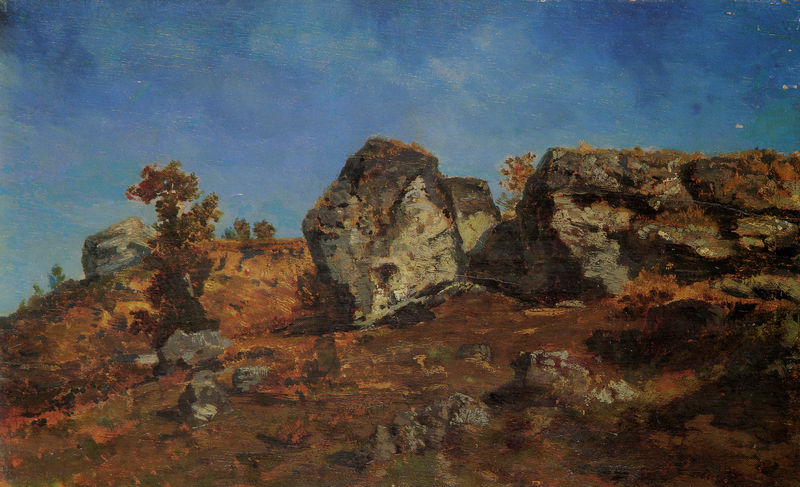
Titel: Les rochers de La Belle Epine, Barbizon, Die Felsen bei La Belle Epine, Barbizon
Künstler: Narcisse Diaz
Institution: Privatsammlung
Schlagwörter: baum, berg, blau, blätter, felsen, gemälde, gestein, himmel, schatten, weiß, wolken, bäume, cezanne, gelb, grün, impressionismus, landschaft, ocker, sand, äste, braun, frankreich, frau, grau, licht, orange, schwarz, ölbild, gras, rot, wiese, wolke, stein, steine, bild, öl, ast, einsamkeit, erde, feld, gräser, horizont, hügel, natur, strauch, zweige, busch, büsche, einsam, gebüsch, pfad, sonne, sträucher, boden, land, realismus, blatt, pflanze, pflanzen, kontrast, tal, anhöhe, spanien, klar, sommer, süden, abhang, furchen, lehm, mittag, berge, bergig, dürre, fels, gebirge, gipfel, hang, hitze, leer, verlassen, wüste, öde, tag, landschaftsmalerei, beige, geröll, herbst, romantik, wild, blue, oil, red, white, black, dark, dunkelblau, gray, green, grey, painting, yellow, anstrengung, oil painting, brown, plant, ölfarbe, flechten, courbet, provence, bla, gemalt, heide, ödnis, erdboden, moos, leinwand, sonnig, rau, bedrohung, verschwommen, hellgrau, cliff, cloud, clouds, karg, rock, rocks, sky, stone, tree, rotbraun, hill, landscape, mountain, nature, horizon, summer, sun, trees, dreck, flimmern, spätsommer, brocken, gestrüpp, america, autumn, evening, forest, grass, light, bushes, night, path, plants, texture, color, hillside, impressionism, shadow, wilderness, realism, bird, kräftig, birds, french, gün, ciel, paysage, planze, wildniss, fall, wanderung, aufstieg, abstract, pasture, small, beg, dirt, sunny, ocre, mühe, day, leaves, pastoral, matsch, ground, abfallend, steinbruch, rost, bush, wölkchen, rocher, branches, impressionist, shrub, slope, landschat, brush, leaf, rough, shadows, canvas, ochre, paint, trompe, blue sky, desert, dry, plein air, shrubs, contrast, tiefblau, outdoor, moss, branch, stones, little, boulders, light blue, angle, trockenheit, impression, big, earth, bemoost, braocken, broken, frankrsich, gesteinsbrocken, groroché, zerklüfftet, lonely, hike, natural, rocky, lost, roche, auburn, sisley, s, warm, warth, muted, russet, painterly, bue, snad, browns, burnt, nature morte, oil paint, up, rock formations, slant, hot, 1890, usa, ight, felsen grün, ciel bleu, rugged, realisme, remote, outcrop, lichen, shrubberys, scenerocks